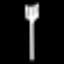
Label: fork